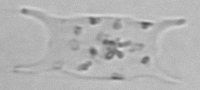
Label: Eucampia